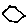
Label: hexagon